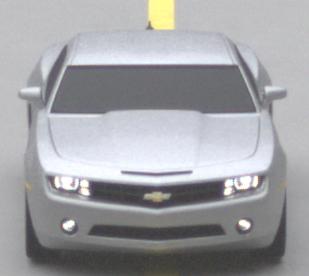
Make: Chevrolet
Model: Camaro Cabriolet 6.2 V8
Detailed model: Camaro (V) Coupé
Model produced from: 2011/09
Model produced until: 2014/02
Doors: 2
Color: white
Road condition: dry road
Daytime: midday
Contrast: low contrast